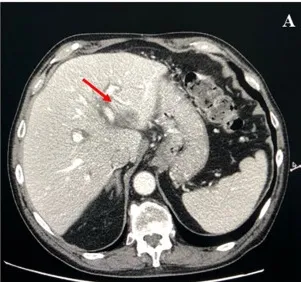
(A) Axial CT scan evaluation after 3 months of imatinib treatment (arrow), showing a partial response of liver lesion.
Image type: radiology (ct)